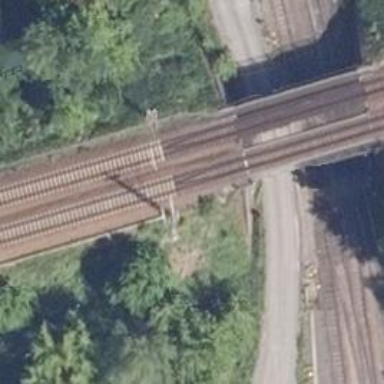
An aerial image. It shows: Railway with electrified contact lines.